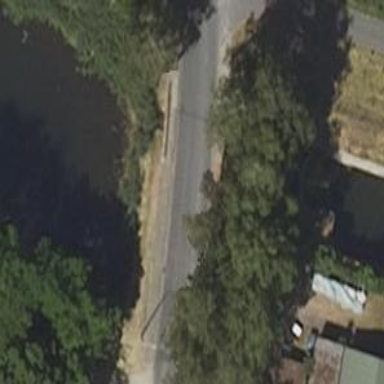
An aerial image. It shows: Secondary road with asphalt surface passing over bridge.